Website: slack
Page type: newsletter-management
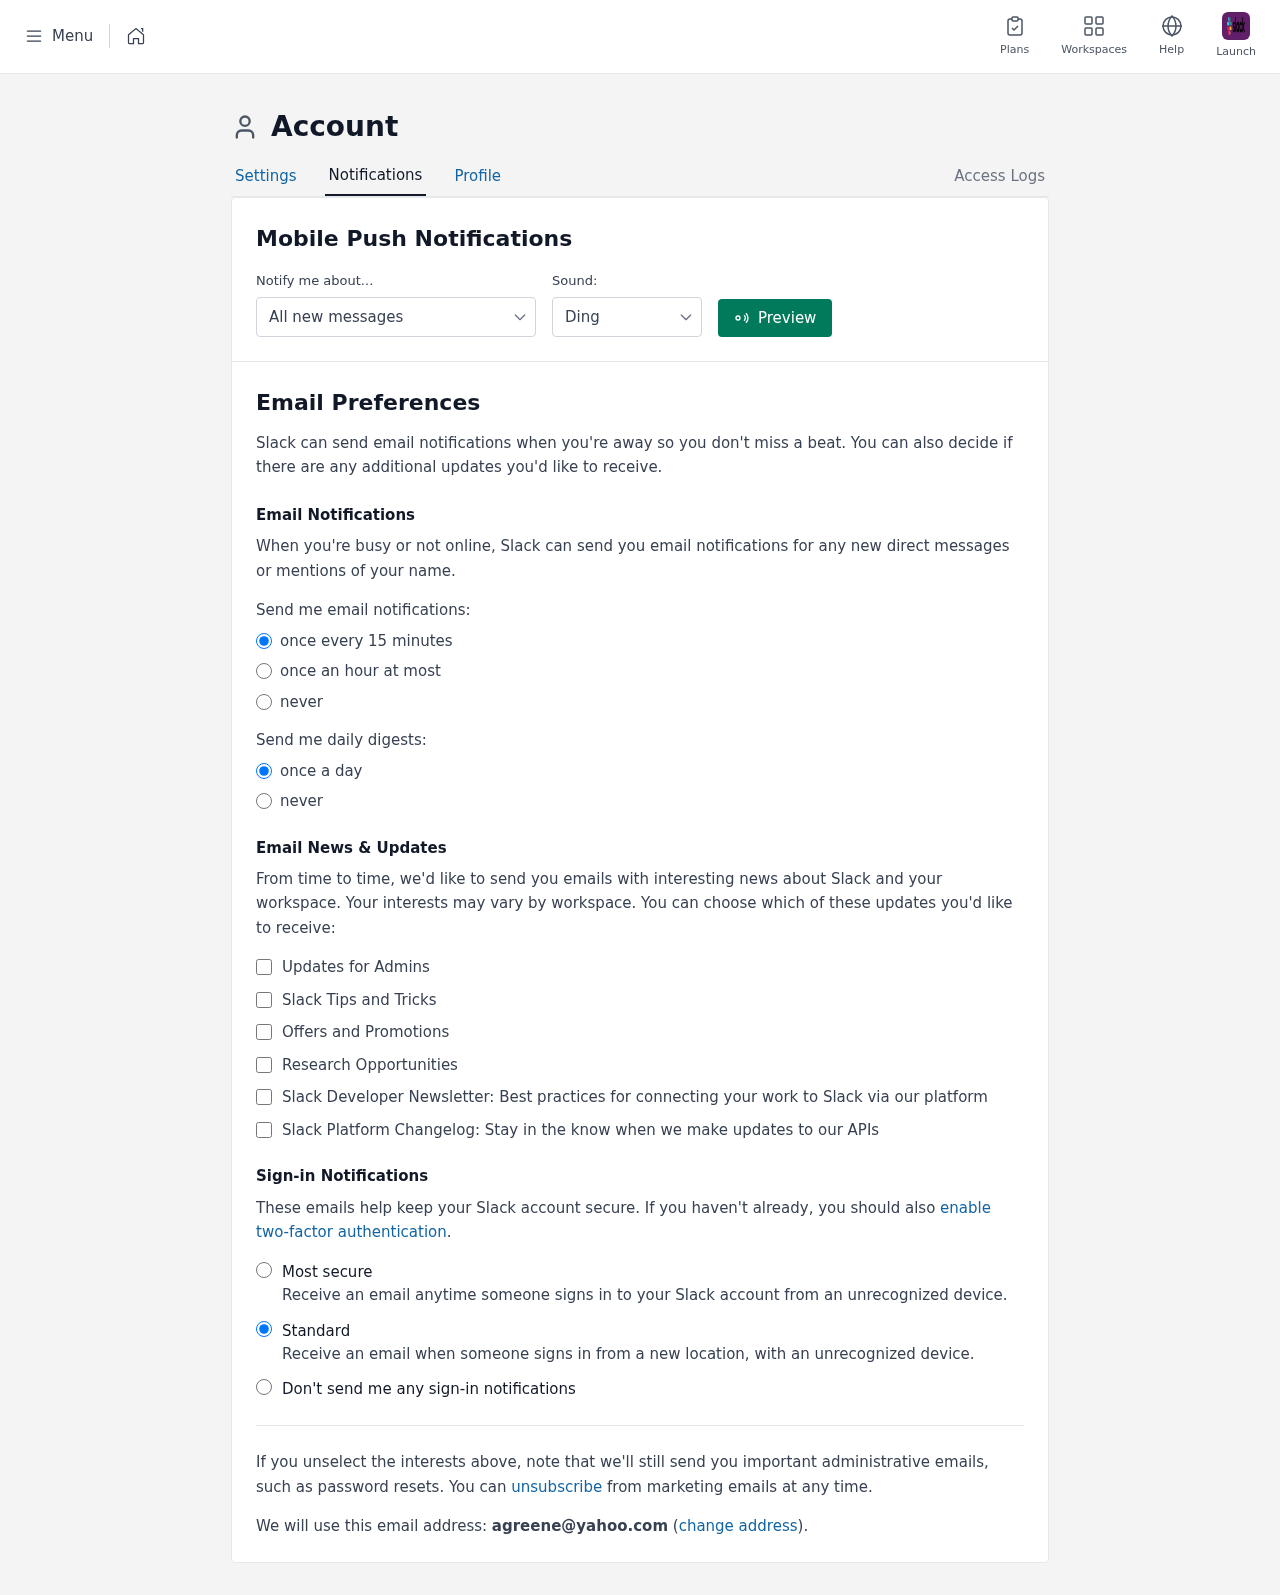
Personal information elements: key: PII_EMAIL
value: agreene@yahoo.com